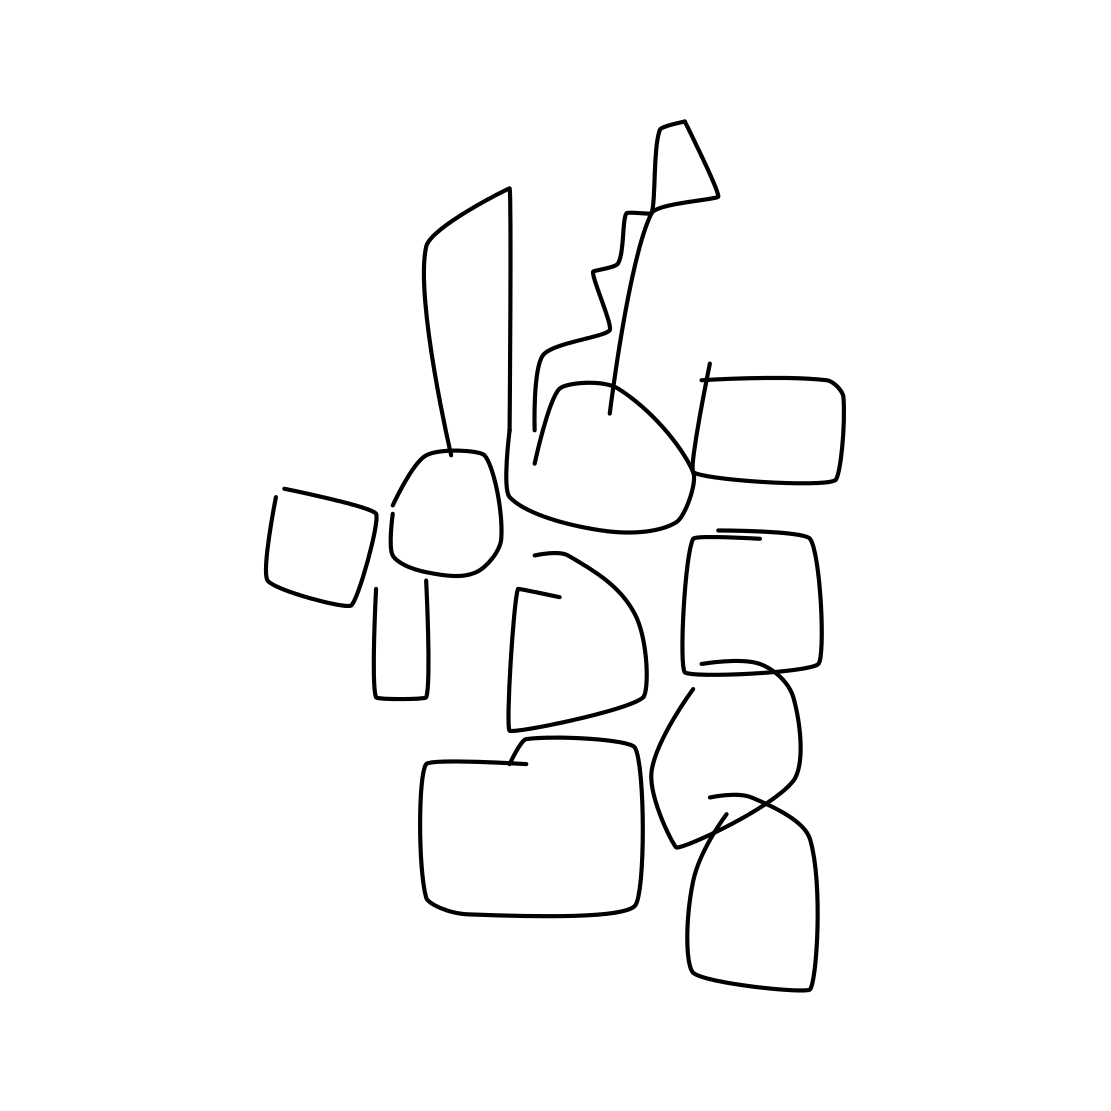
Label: grapes